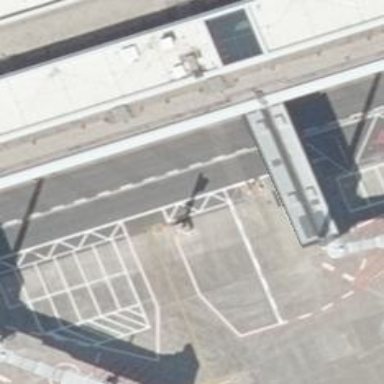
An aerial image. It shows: Parking position at the airport with concrete surface.